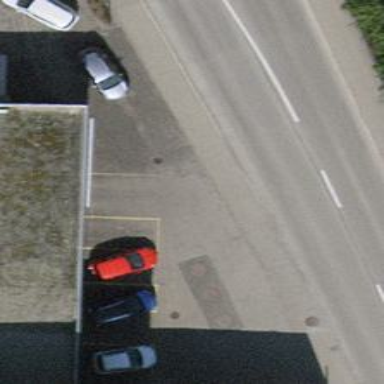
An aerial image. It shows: Fuel station.